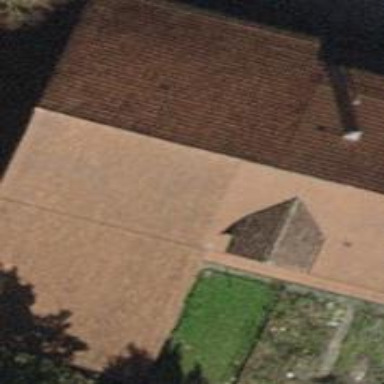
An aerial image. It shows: Building with tile roof.